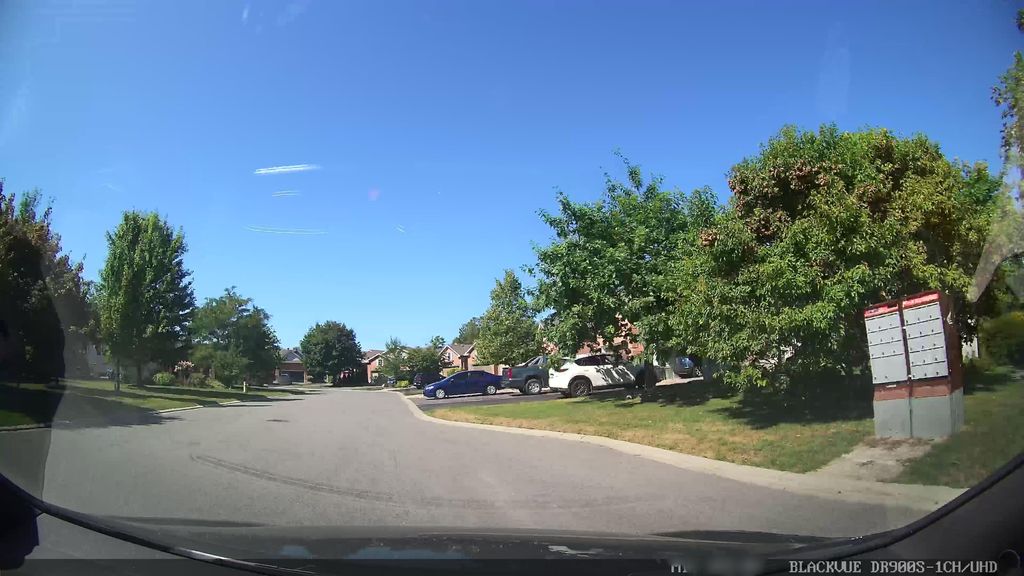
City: ottawa-gatineau